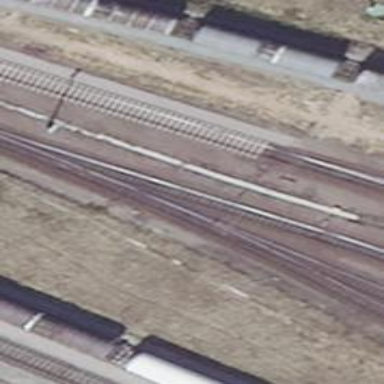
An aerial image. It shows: Railway switch.